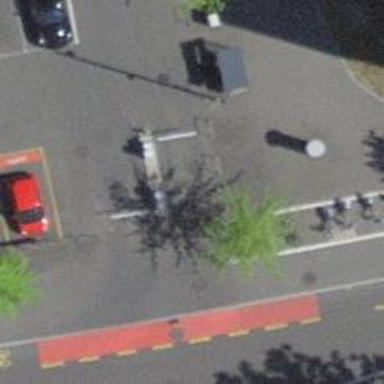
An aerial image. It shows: Lift gate barrier.